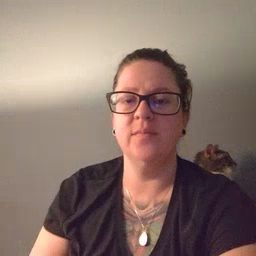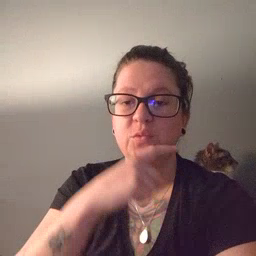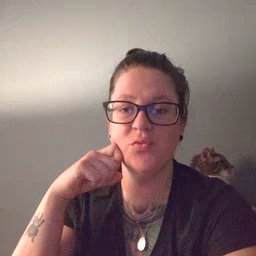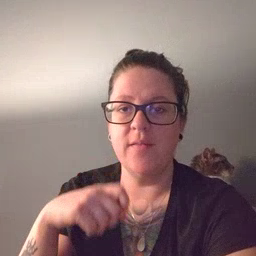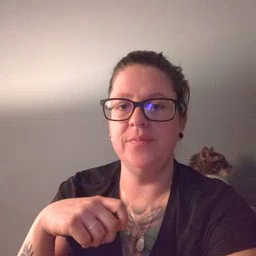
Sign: dry